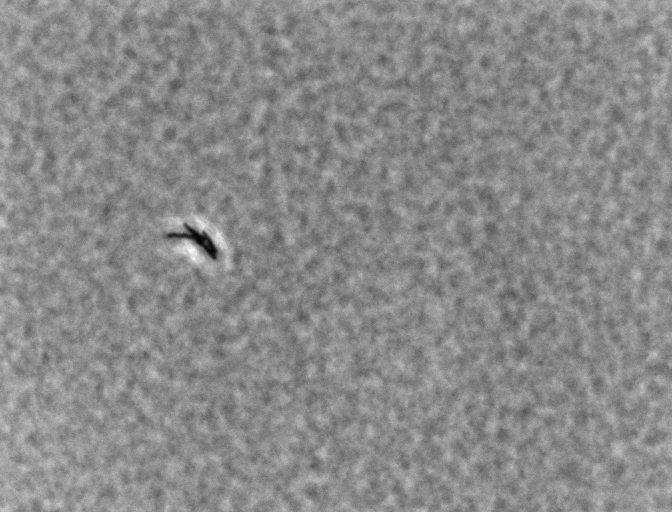
Phase contrast microscopy, 60x objective, 3 h incubation